Question: I am developing an IOS application. I use Facebook AsyncDisplayKit library. I want to a button in ASNodeCell Bu I got " How can I add UIButton or UIWebView control in ASNodeCell. Please help me
'''
dispatch_queue_t _backgroundContentFetchingQueue;
_backgroundContentFetchingQueue = dispatch_get_global_queue(DISPATCH_QUEUE_PRIORITY_BACKGROUND, 0);
dispatch_async(_backgroundContentFetchingQueue, ^{
ASDisplayNode *node = [[ASDisplayNode alloc] initWithViewBlock:^UIView *{
UIButton *button = [UIButton buttonWithType:UIButtonTypeSystem];
[button sizeToFit];
node.frame = button.frame;
return button;
}];
// Use 'node' as you normally would...
node.backgroundColor = [UIColor redColor];
[self.view addSubview:node.view];
});
'''

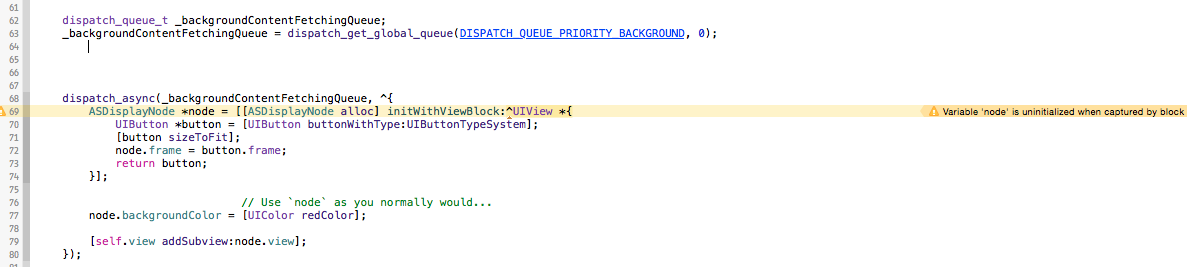
Answer: Note that in your case there's no need to use UIButton, you can use ASTextNode as a button since it inherits from ASControlNode (same goes for ASImageNode). This is described at the bottom of the first page of the guide: <URL>.
For completeness I'll also comment on the code you provided.
You're trying to set the frame of the node in the block when you're creating it, so you're trying to set the frame on it during its initialization. That causes your problem. I don't think you actually need to set the frame on the node when you're using initWithViewBlock: because internally ASDisplayNode uses the block to directly create its _view property which is added to the view hierarchy in the end.
I also noticed you're calling addSubview: from the background queue, you should always dispatch back to the main queue before you call that method. AsyncDisplayKit also adds addSubNode: to UIView for convenience.
I've changed you're code to reflect the changes though I recommend you use ASTextNode here.
'''
dispatch_queue_t _backgroundContentFetchingQueue;
_backgroundContentFetchingQueue = dispatch_get_global_queue(DISPATCH_QUEUE_PRIORITY_BACKGROUND, 0);
dispatch_async(_backgroundContentFetchingQueue, ^{
ASDisplayNode *node = [[ASDisplayNode alloc] initWithViewBlock:^UIView *{
UIButton *button = [UIButton buttonWithType:UIButtonTypeSystem];
[button sizeToFit];
//node.frame = button.frame; <-- this caused the problem
return button;
}];
// Use 'node' as you normally would...
node.backgroundColor = [UIColor redColor];
// dispatch to main queue to add to view
dispatch_async(dispatch_get_main_queue(),
[self.view addSubview:node.view];
// or use [self.view addSubnode:node];
);
});
'''